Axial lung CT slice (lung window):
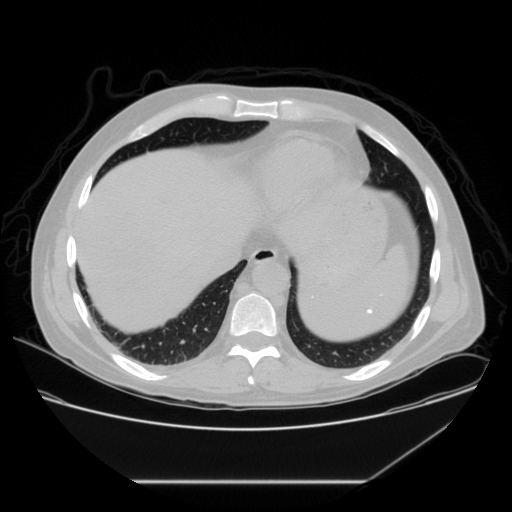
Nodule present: no